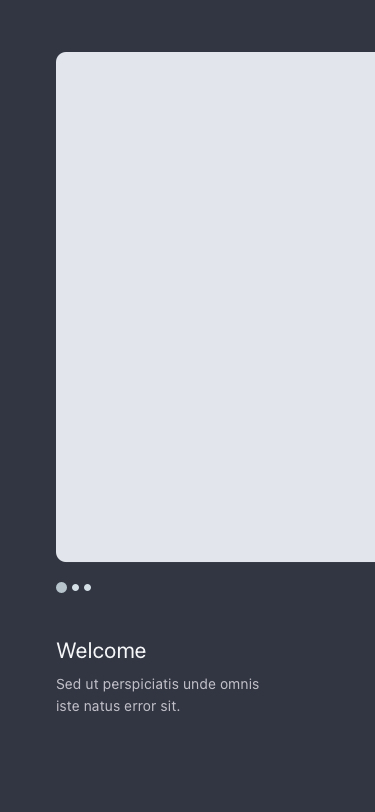
Text in this UI design:
Sed ut perspiciatis unde omnis iste natus error sit.
Welcome